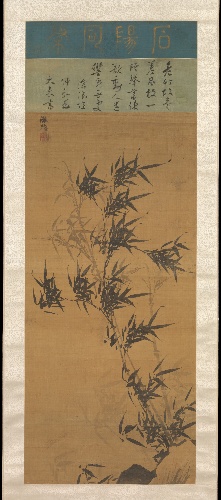
Title: 탄은 이정	 대나무   조선|灘隱 李霆	墨竹圖	朝鮮|Bamboo in the Wind
Artist: Yi Jeong
Artist bio: Korean, 1541–1626
Date: early 17th century
Object type: Hanging scroll
Classification: Paintings
Medium: Hanging scroll; ink on silk with gold on colophon
Culture: Korea
Period: Joseon dynasty (1392–1910)
Dimensions: Image: 45 1/2 x 21 in. (115.6 x 53.3 cm)
Overall with mounting: 87 13/16 × 26 5/16 in. (223 × 66.8 cm)
Overall with knobs: 87 13/16 × 28 3/4 in. (223 × 73 cm)
Department: Asian Art
Credit line: Mary Griggs Burke Collection, Gift of the Mary and Jackson Burke Foundation, 2015
Accession year: 2015
Repository: Metropolitan Museum of Art, New York, NY
Tags: Bamboo